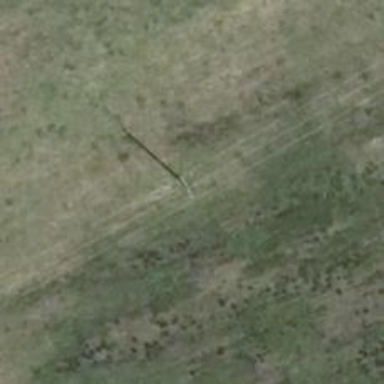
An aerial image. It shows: Power pole.